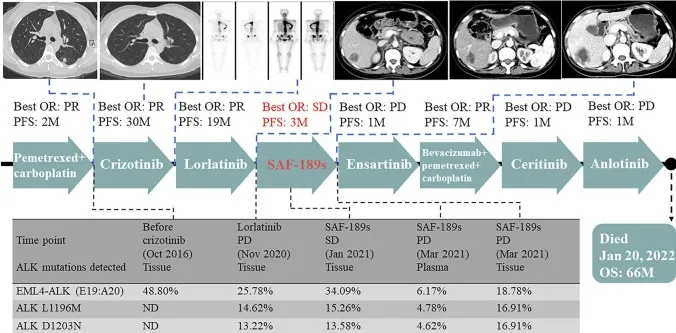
Illustrated summary of the treatment received by the patient, including best response and progression-free survival. Mutations and their corresponding allelic fractions detected by NGS are also presented at the bottom of the figure.
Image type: chart (chart)